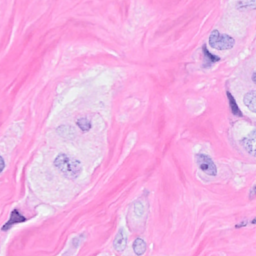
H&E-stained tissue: Breast